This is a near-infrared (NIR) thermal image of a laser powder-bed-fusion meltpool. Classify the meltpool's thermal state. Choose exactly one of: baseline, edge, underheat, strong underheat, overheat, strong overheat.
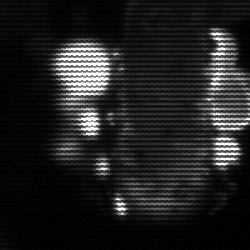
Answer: strong underheat